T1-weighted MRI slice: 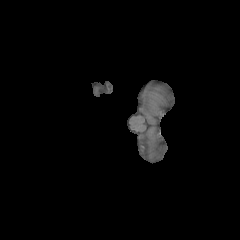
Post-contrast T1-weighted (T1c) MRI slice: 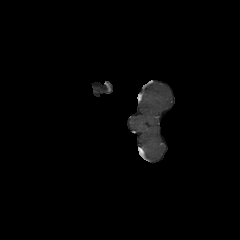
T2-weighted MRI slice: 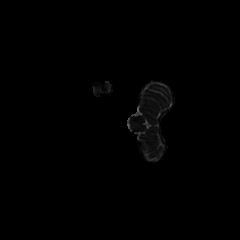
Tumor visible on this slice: no